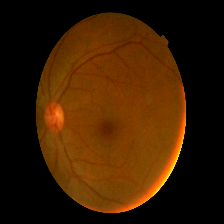
Diabetic retinopathy grade: Mild